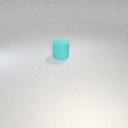
large cyan rubber cylinder